Current action and preconditions to check: trajectory_clear

Your task: For each precondition in the list above, predict whether it will hold at this action.

Consider the current scene as observed from the mobile robot's camera, and analyze the predicted future states of all dynamic agents (e.g., people, animals, vehicles, or any moving entities) within the NEXT SECOND.

IMPORTANT: Only answer "very likely" if you are absolutely certain—based on strong, clear evidence—that a dynamic agent will violate the precondition in the predicted future state. Do NOT answer "very likely" for unlikely, ambiguous, or low-probability risks.

Ask yourself for each precondition: Is there a high probability, with clear and convincing evidence, that the predicted future states of any dynamic agent will interfere with the predicted future state of the currently executing action within the NEXT SECOND, causing that precondition to fail?

Assess the risk level based on these predictions. Use "likely" or "very likely" if motions create a clear risk of interference.

Use "neutral" or "improbable" if agents are nearby but their predicted paths are clearly diverging or non-conflicting.

Failure Risk Categories: "very improbable", "improbable", "neutral", "likely", "very likely"

Answer Format: Output ONLY the probability_of_failure value from these categories: "very improbable", "improbable", "neutral", "likely", "very likely"

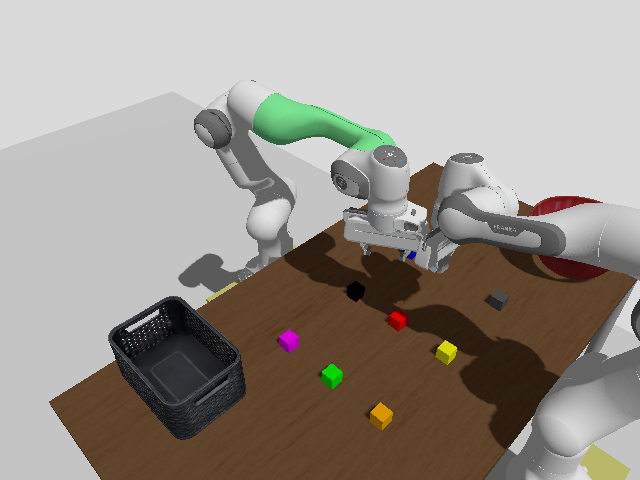

Answer: likely